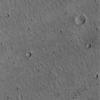
Label: not_dusty